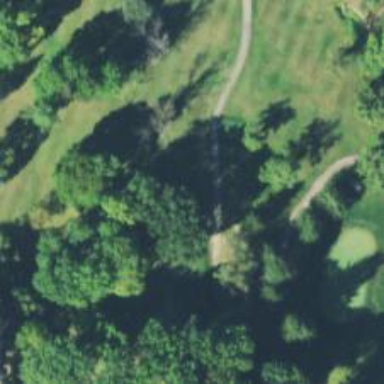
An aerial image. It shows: Grass area designated as golf tee.